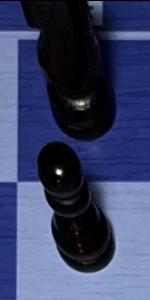
Label: Pawn_Black